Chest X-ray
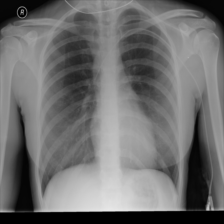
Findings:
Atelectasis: negative
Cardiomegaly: negative
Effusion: negative
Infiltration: negative
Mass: negative
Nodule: negative
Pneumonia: negative
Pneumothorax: negative
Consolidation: negative
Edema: negative
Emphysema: negative
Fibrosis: negative
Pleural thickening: negative
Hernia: negative